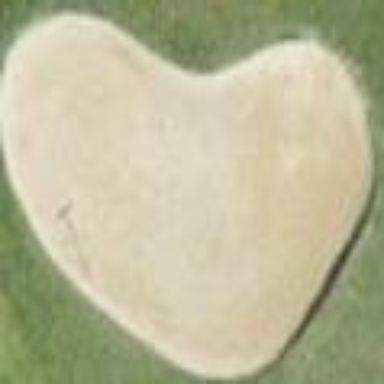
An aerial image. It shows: Golf bunker.